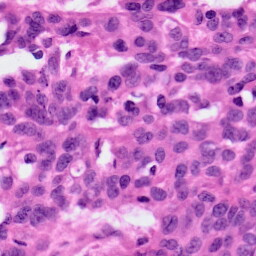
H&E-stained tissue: Ovarian